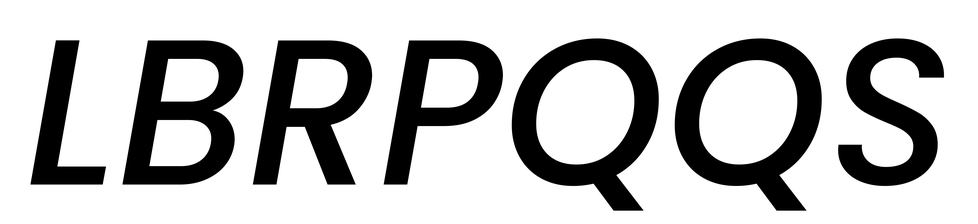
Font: Poppins-MediumItalic